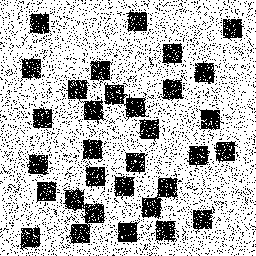
Squares: 32
Triangles: 0
Stars: 0
Total shapes: 32